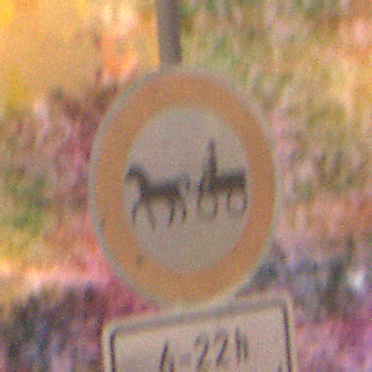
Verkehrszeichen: VerbotGespannfuhrwerke
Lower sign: ZeitangabenMitBeschraenkungAufWochentage4
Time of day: Night
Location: Outdoor (Nature)
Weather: Clear
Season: NotSpecified
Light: Natural